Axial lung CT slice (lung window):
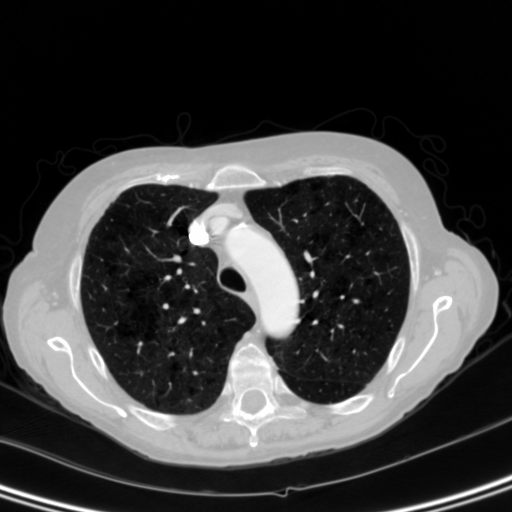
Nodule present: no